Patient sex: M
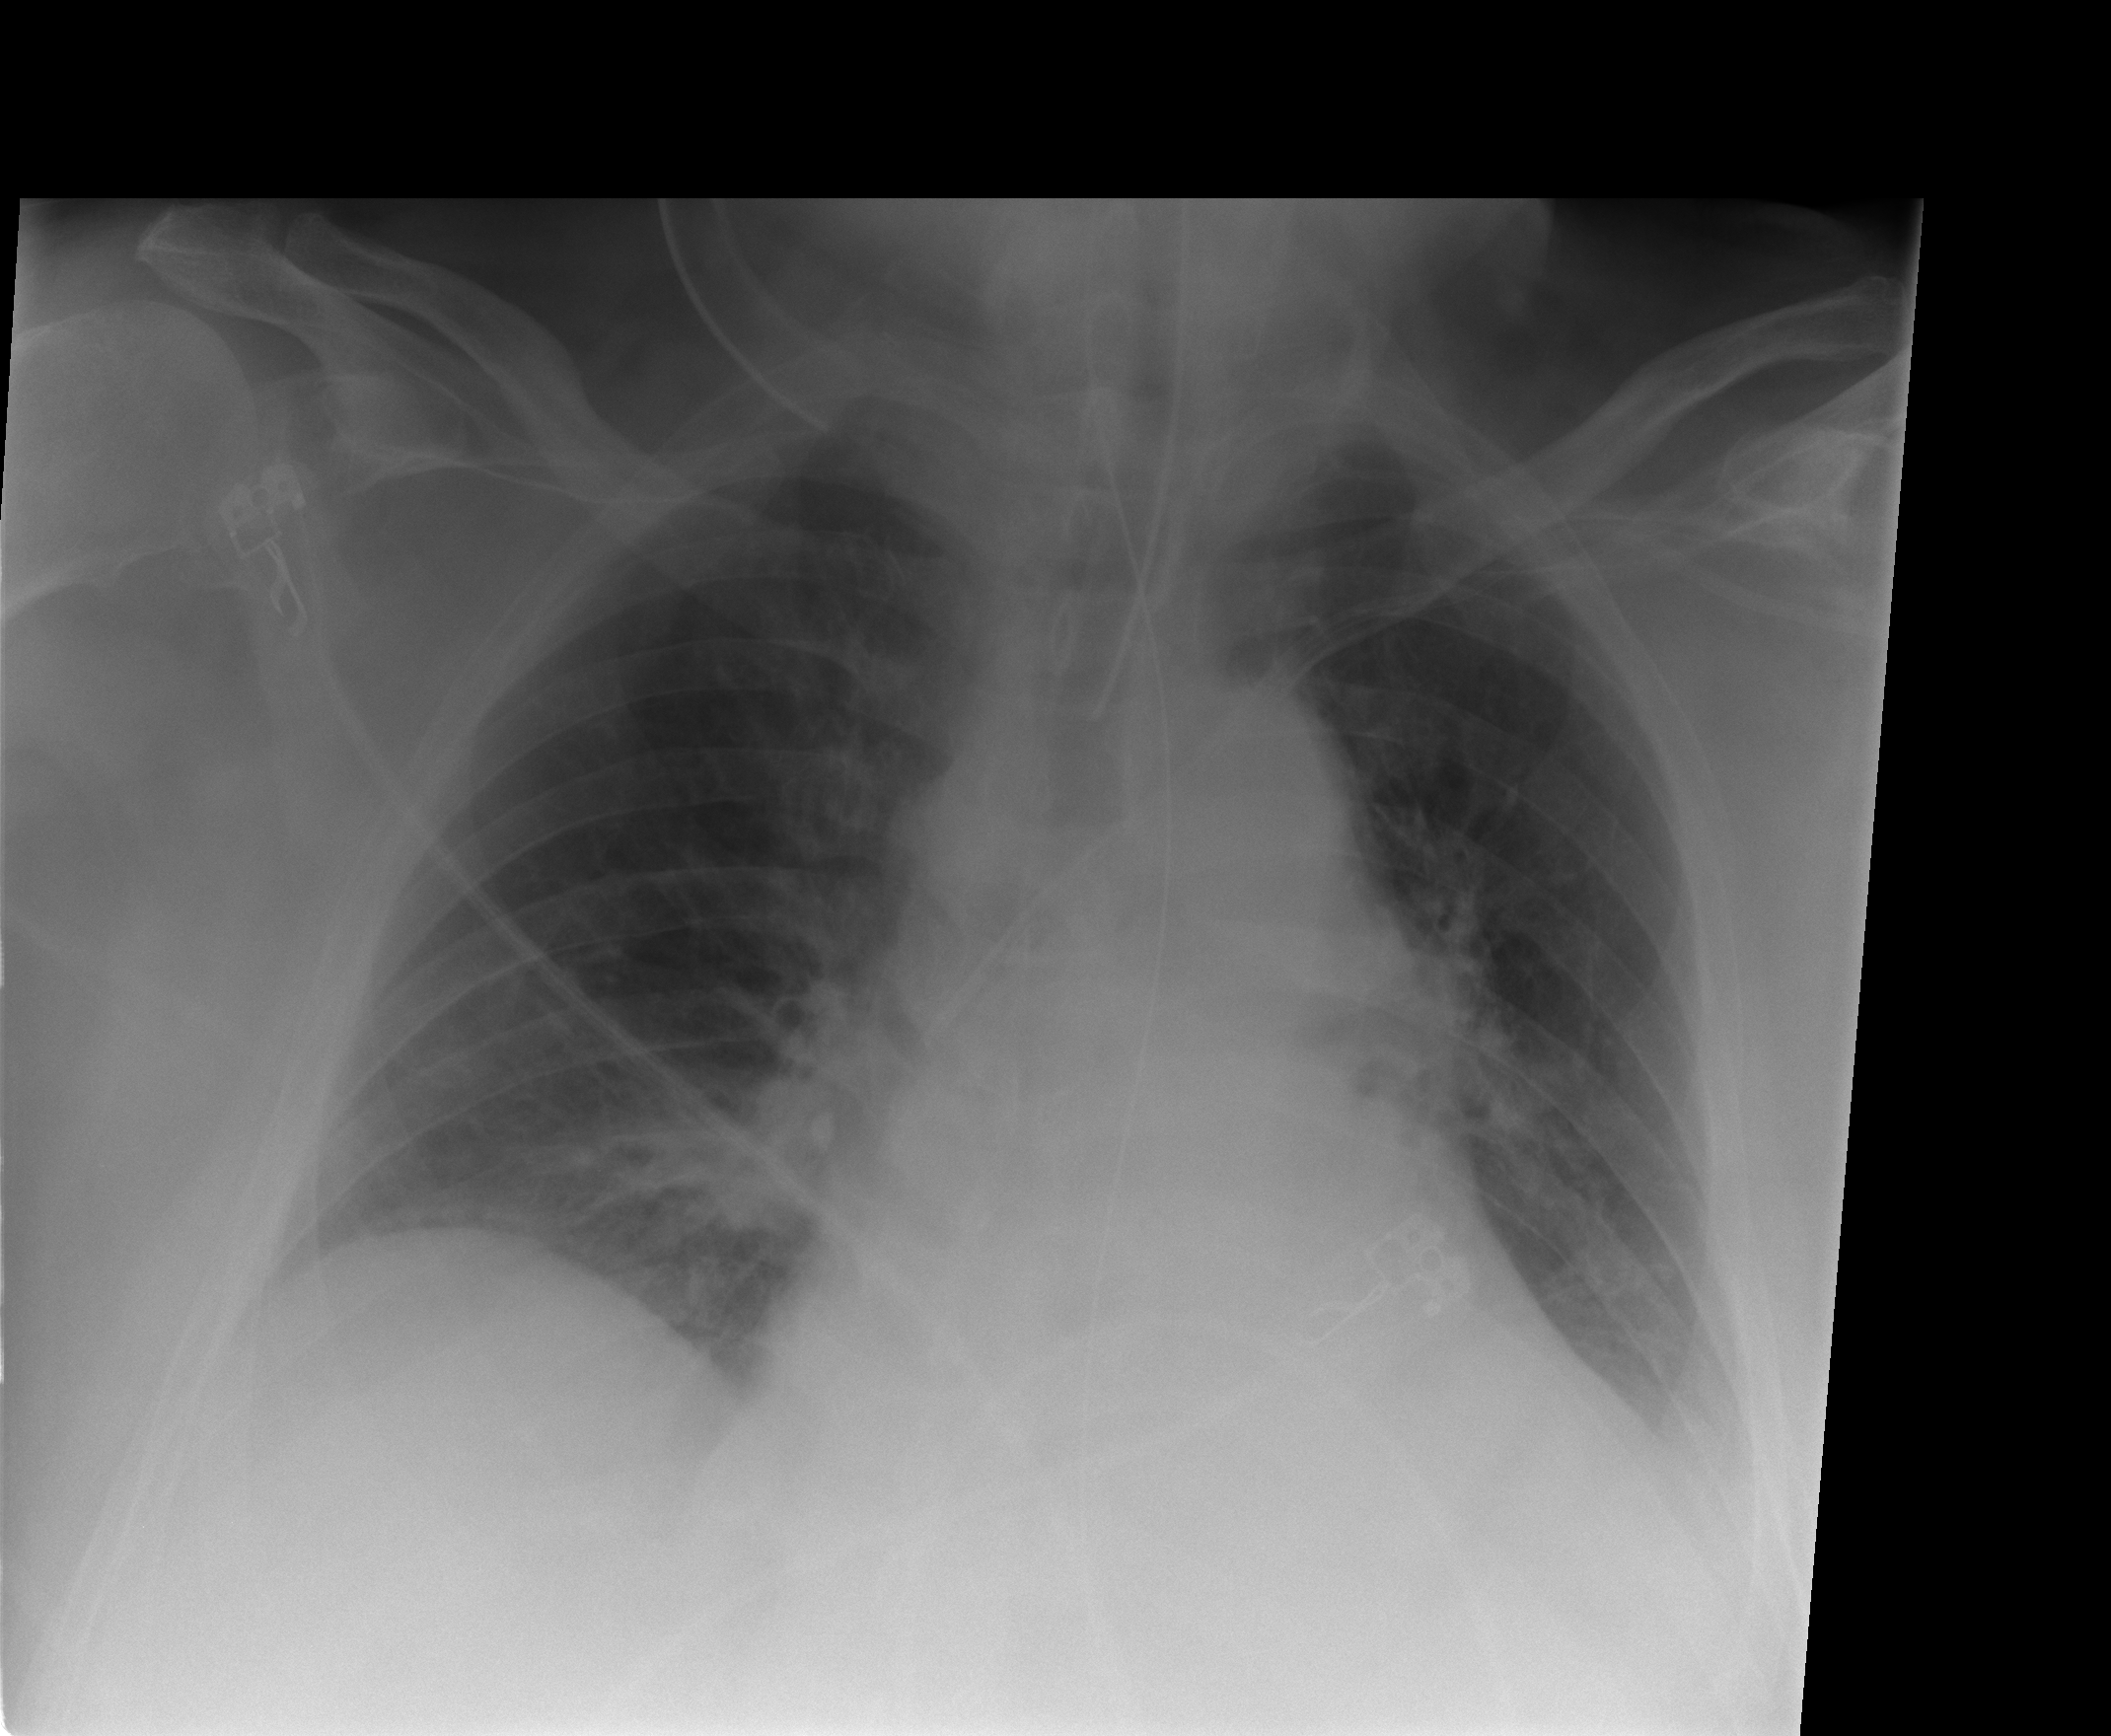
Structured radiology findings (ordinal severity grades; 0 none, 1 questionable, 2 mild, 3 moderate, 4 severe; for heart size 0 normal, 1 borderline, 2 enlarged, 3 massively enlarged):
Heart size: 2
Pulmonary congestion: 2
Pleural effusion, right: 2
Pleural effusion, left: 2
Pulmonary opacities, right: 0
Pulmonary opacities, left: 0
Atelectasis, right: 2
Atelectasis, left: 2